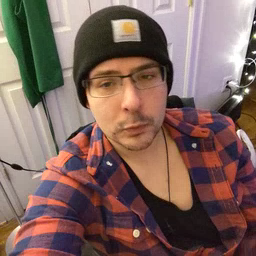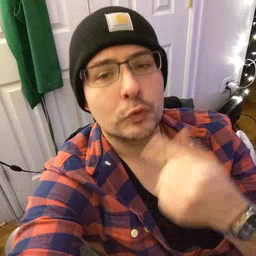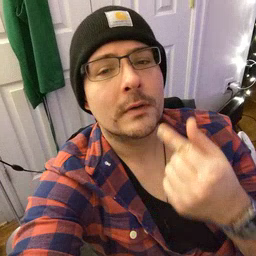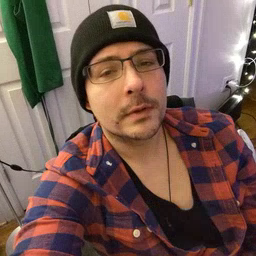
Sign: giraffe